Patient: sex F, age 33
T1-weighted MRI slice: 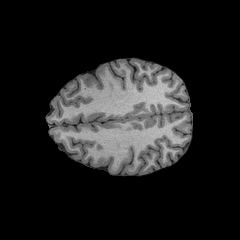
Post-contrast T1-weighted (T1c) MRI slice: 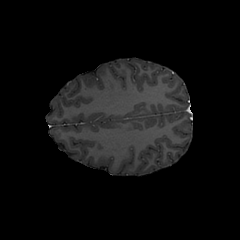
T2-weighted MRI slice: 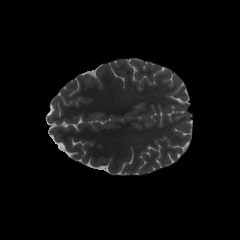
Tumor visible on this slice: no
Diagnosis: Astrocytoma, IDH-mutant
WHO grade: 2